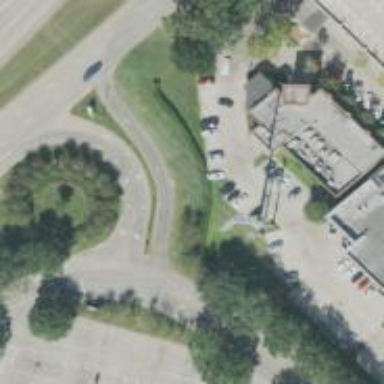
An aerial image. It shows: Service road with sidewalk on the left.